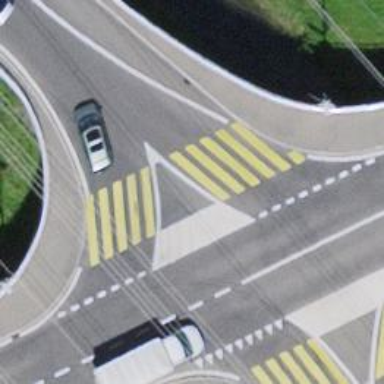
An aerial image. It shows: Uncontrolled zebra crossing on the road.